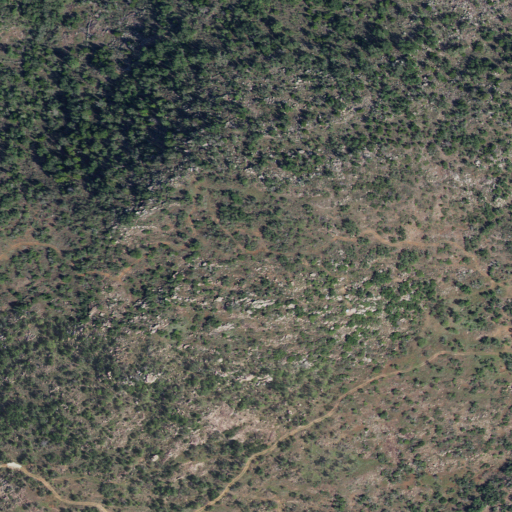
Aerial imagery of mountain in Texas named Hobson Mountain containing shrub, evergreen forest, and deciduous forest